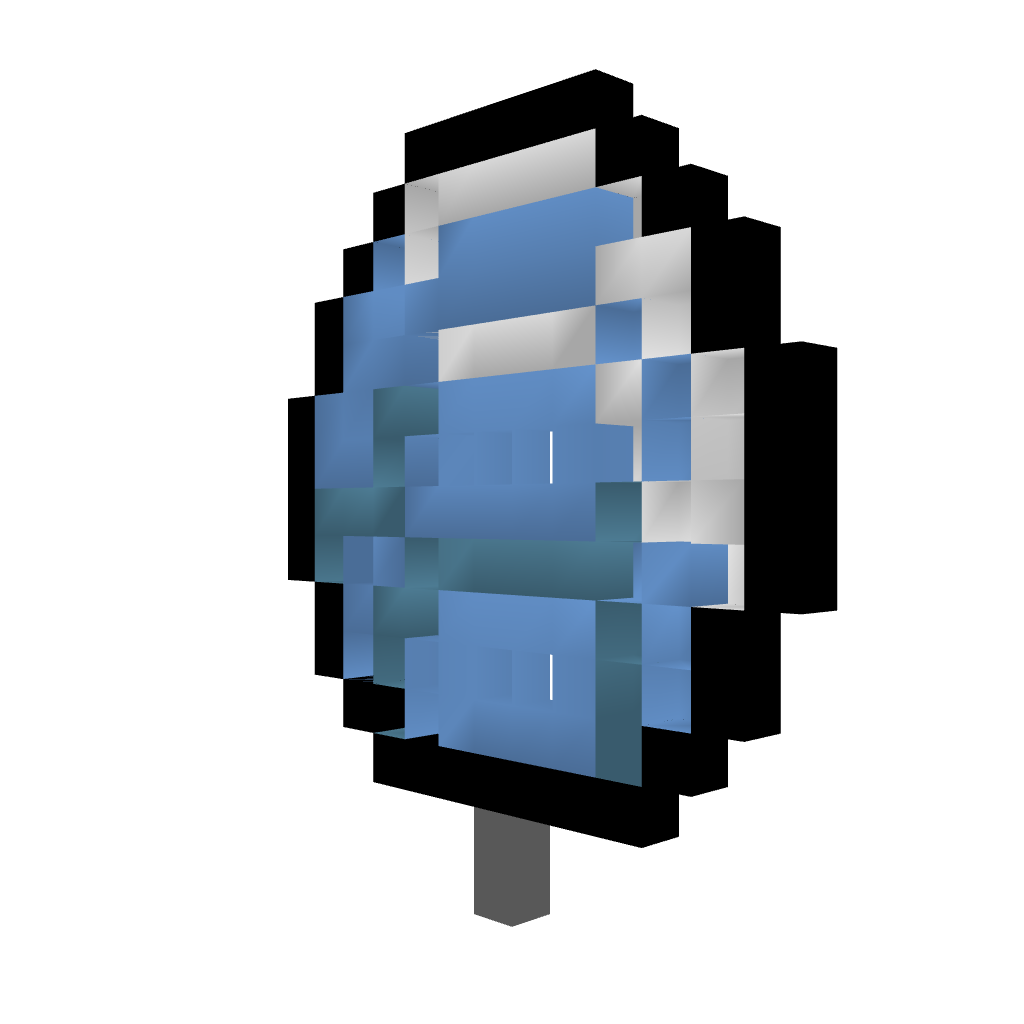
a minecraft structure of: Diamond Pixelart high quality